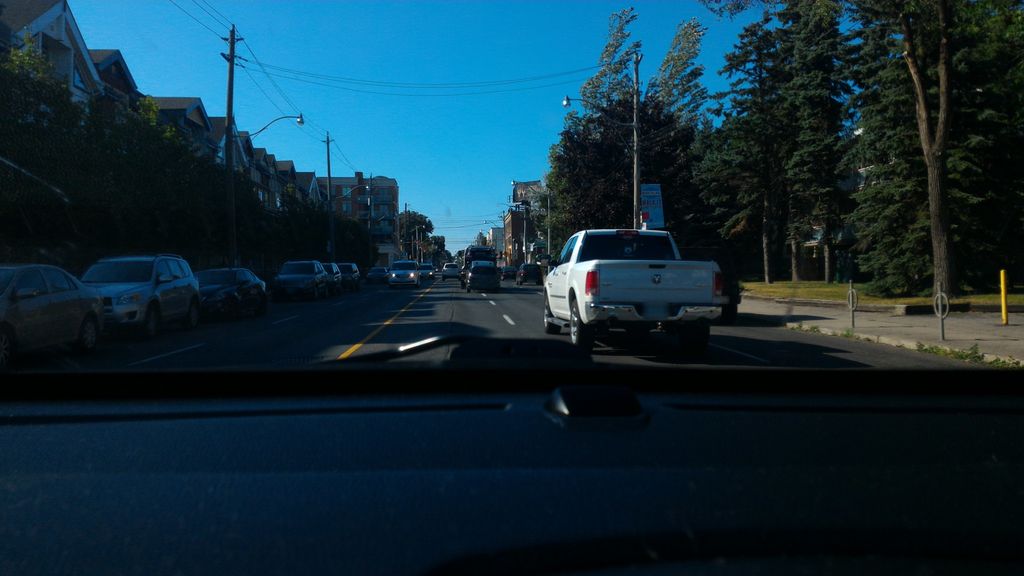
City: toronto